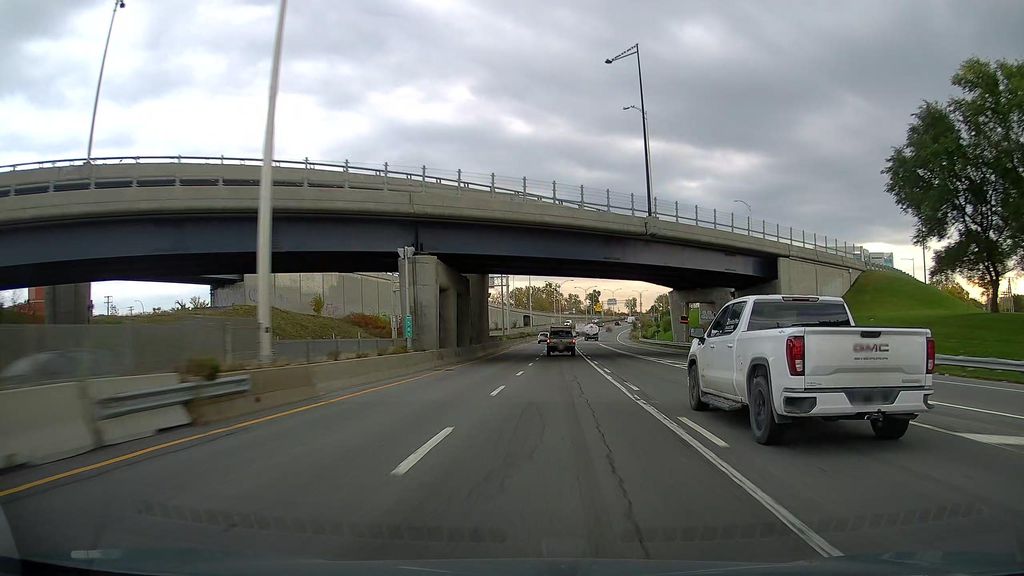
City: montreal